Interaction volume radius: 5 \u00c5
Interaction volume height: 50 \u00c5
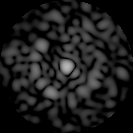
Disorder parameter: 0.8133